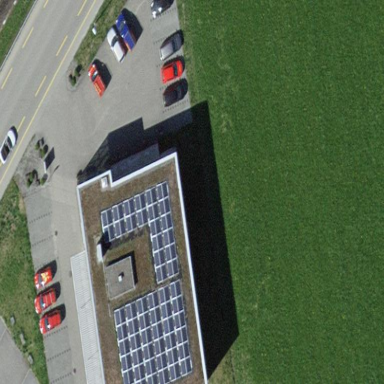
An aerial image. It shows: Commercial building.